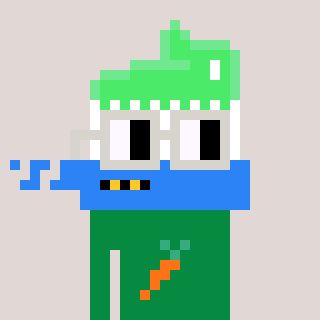
a pixel art character with square light gray glasses, a toothbrush-shaped head and a green-colored body on a warm background